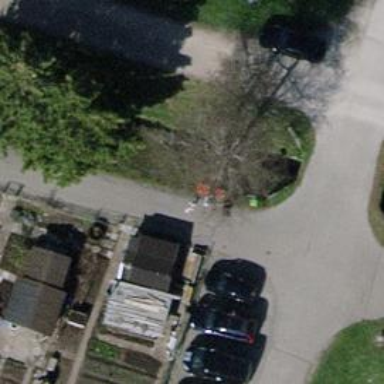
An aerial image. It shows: Red bench.